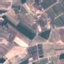
Land use / land cover: PermanentCrop